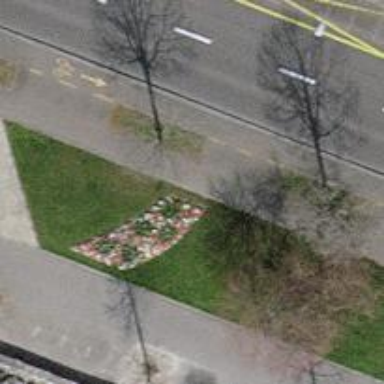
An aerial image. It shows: Tree-lined avenue.